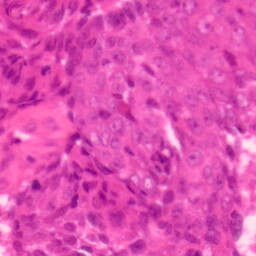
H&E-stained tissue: Colon